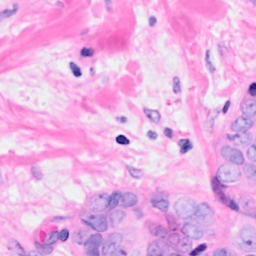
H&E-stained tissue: Breast